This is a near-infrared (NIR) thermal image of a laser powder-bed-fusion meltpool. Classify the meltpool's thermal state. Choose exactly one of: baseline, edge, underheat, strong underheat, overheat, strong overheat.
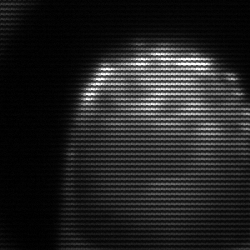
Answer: edge